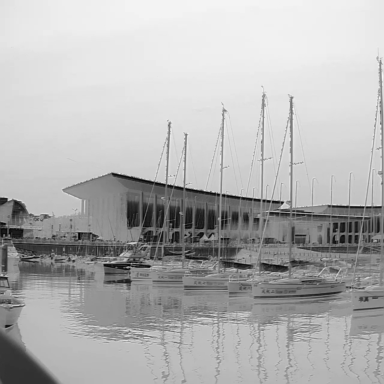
There are two canoes in the infrared image.